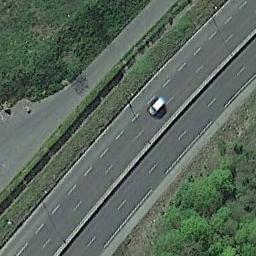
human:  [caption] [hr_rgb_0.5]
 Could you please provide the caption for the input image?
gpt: There are three white cars on the highway above .

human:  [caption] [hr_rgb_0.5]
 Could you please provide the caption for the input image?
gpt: The freeway goes through the forest with a car .

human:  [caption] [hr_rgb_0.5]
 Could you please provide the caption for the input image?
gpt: A freeway with a small bend and a small road go through the lawn with some trees and a car is driving on the freeway .

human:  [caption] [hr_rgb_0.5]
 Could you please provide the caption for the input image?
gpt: There are large green lawns and green trees around the freeway, And there is a car on the freeway .

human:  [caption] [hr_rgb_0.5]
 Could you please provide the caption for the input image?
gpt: There are green belts along the freeway with one car .